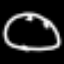
Label: clock